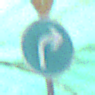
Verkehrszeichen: VorgeschriebeneFahrtrichtungRechts
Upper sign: VorfahrtGewaehren
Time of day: MorningAfternoon
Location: Roofed (Special)
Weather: PartlyCloudy
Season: NotSpecified
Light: Natural